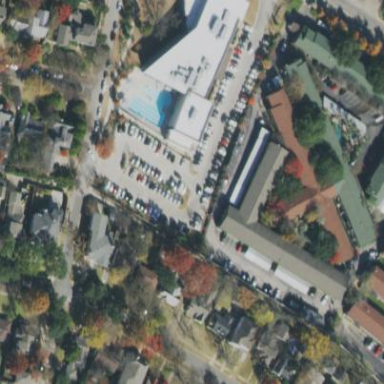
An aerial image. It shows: Building that houses fitness center.